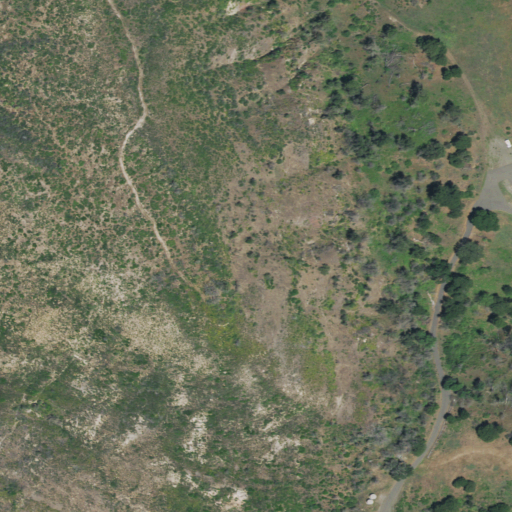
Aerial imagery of mountain in California named Twin Sisters containing shrub, grassland, and mixed forest